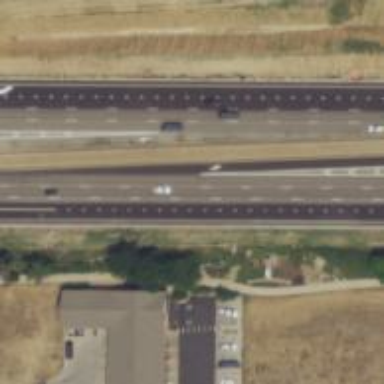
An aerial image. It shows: Trunk highway with grade1 asphalt surface.